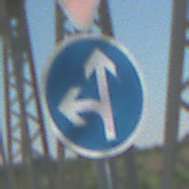
Verkehrszeichen: VorgeschriebeneFahrtrichtungGeradeausOderLinks
Zusatzzeichen oben: VorfahrtGewaehren
Umgebung: Outdoor, Special
Tageszeit: MorningAfternoon
Wetter: Clear
Licht: Natural
Jahreszeit: NotSpecified
Kontrast: HighContrast